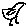
Label: bird